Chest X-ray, PA view. Patient: 44 years old, sex M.
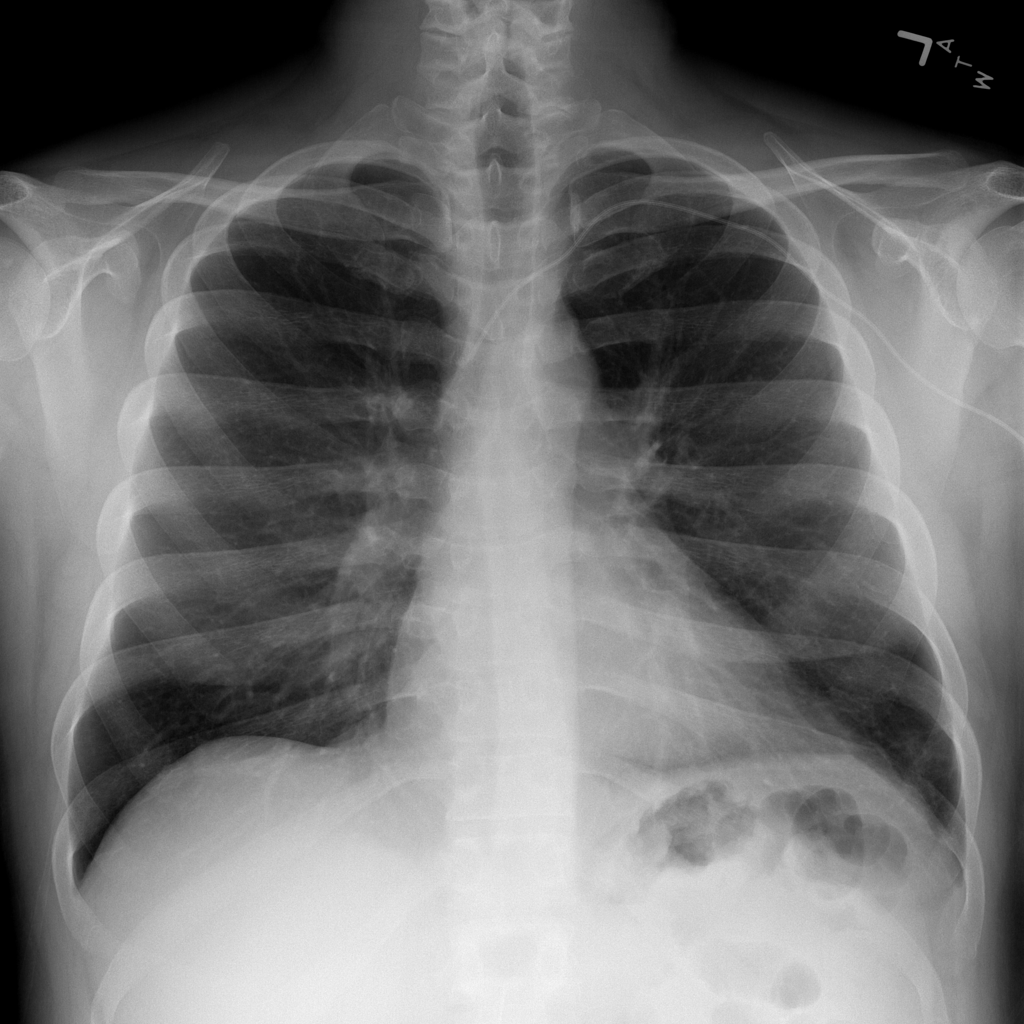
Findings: No Finding